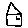
Label: house